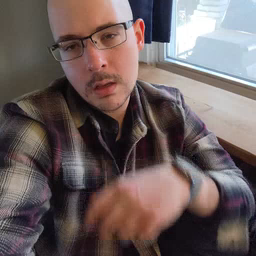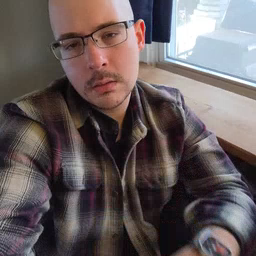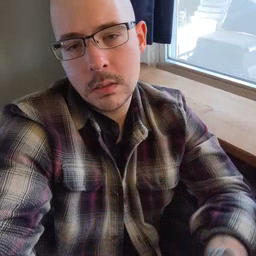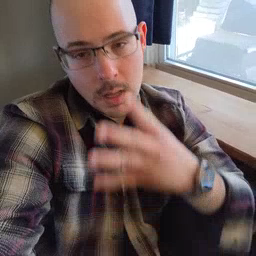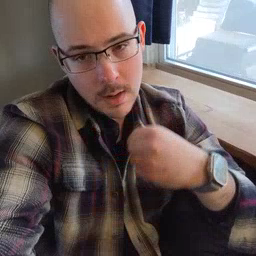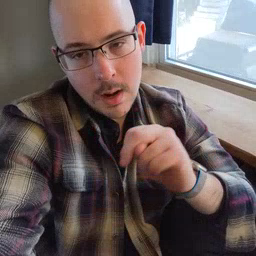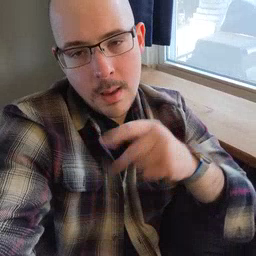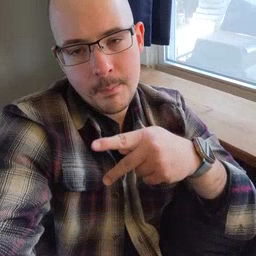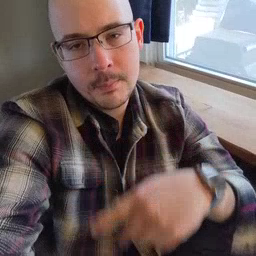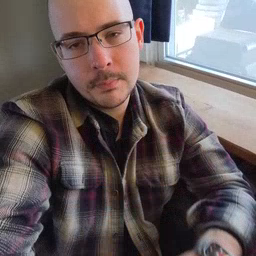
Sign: nap